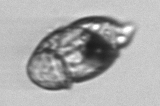
Label: Warnowia